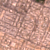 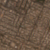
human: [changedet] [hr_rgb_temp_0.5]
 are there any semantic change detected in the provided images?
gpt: Nothing has changed in this area.